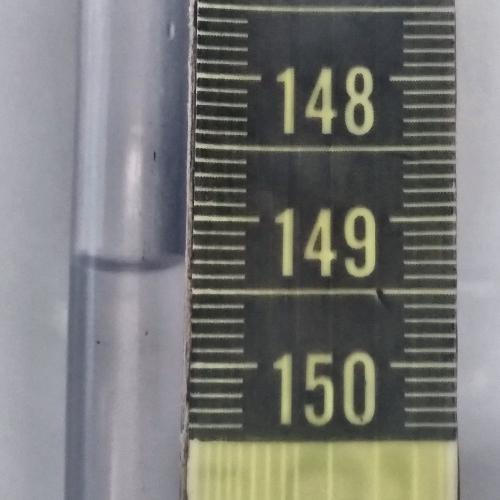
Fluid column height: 149.3 cm